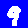
Digit: 9